Interaction volume radius: 5 \u00c5
Interaction volume height: 15 \u00c5
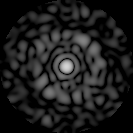
Disorder parameter: 0.8373